Question: I am following the React Native <URL> to load a React Native view from an iOS app.
'''
import React from 'react';
import { AppRegistry, View, Text } from 'react-native';
const TestView = () => {
return (
<View>
<Text>Hello World</Text>
</View>
);
};
// Module name
AppRegistry.registerComponent('TestView', () => TestView);
'''
I am creating the view from the iOS app as the documentation suggests:
'''
guard let jsCodeLocation = URL(string: "http://localhost:8081/index.bundle?platform=ios") else { return }
let rootView = RCTRootView(
bundleURL: jsCodeLocation,
moduleName: "TestView",
initialProperties: nil,
launchOptions: nil
)
let vc = UIViewController()
vc.view = rootView
self.present(vc, animated: true, completion: nil)
'''
But when the view controller is presented, I see nothing:

The integration of React Native in the project is correct. And 'index.js' is called when the view controller is presented. But it's not working. Any ideas?
<URL>
Xcode logs:
> [native] Running application TestView ({
initialProps = {
};
rootTag = 51; })[connection] nw_socket_handle_socket_event [C15:1] Socket SO_ERROR
[61: Connection refused][connection] nw_connection_get_connected_socket [C15] Client called
nw_connection_get_connected_socket on unconnected nw_connectionTCP Conn 0x600003104000 Failed : error 0:61 [61][javascript] Invariant Violation:
TurboModuleRegistry.getEnforcing(...): 'DevSettings' could not be
found. Verify that a module by this name is registered in the native
binary., js engine: hermes[javascript] Error: Requiring module
"node_modules/react-native/Libraries/Core/InitializeCore.js", which
threw an exception: Invariant Violation:
TurboModuleRegistry.getEnforcing(...): 'DevSettings' could not be
found. Verify that a module by this name is registered in the native
binary., js engine: hermes[javascript] Invariant Violation: Failed to call into JavaScript
module method RCTEventEmitter.receiveTouches(). Module has not been
registered as callable. Registered callable JavaScript modules (n =
10): Systrace, JSTimers, HeapCapture, SamplingProfiler, RCTLog,
RCTDeviceEventEmitter, RCTNativeAppEventEmitter,
GlobalPerformanceLogger, JSDevSupportModule, HMRClient.A frequent cause of the error is that the application entry file path
is incorrect. This can also happen when the JS bundle is corrupt or
there is an early initialization error when loading React Native., js
engine: hermes[native] Invalidating <RCTCxxBridge: 0x120507c40> (parent: (null),
executor: (null))
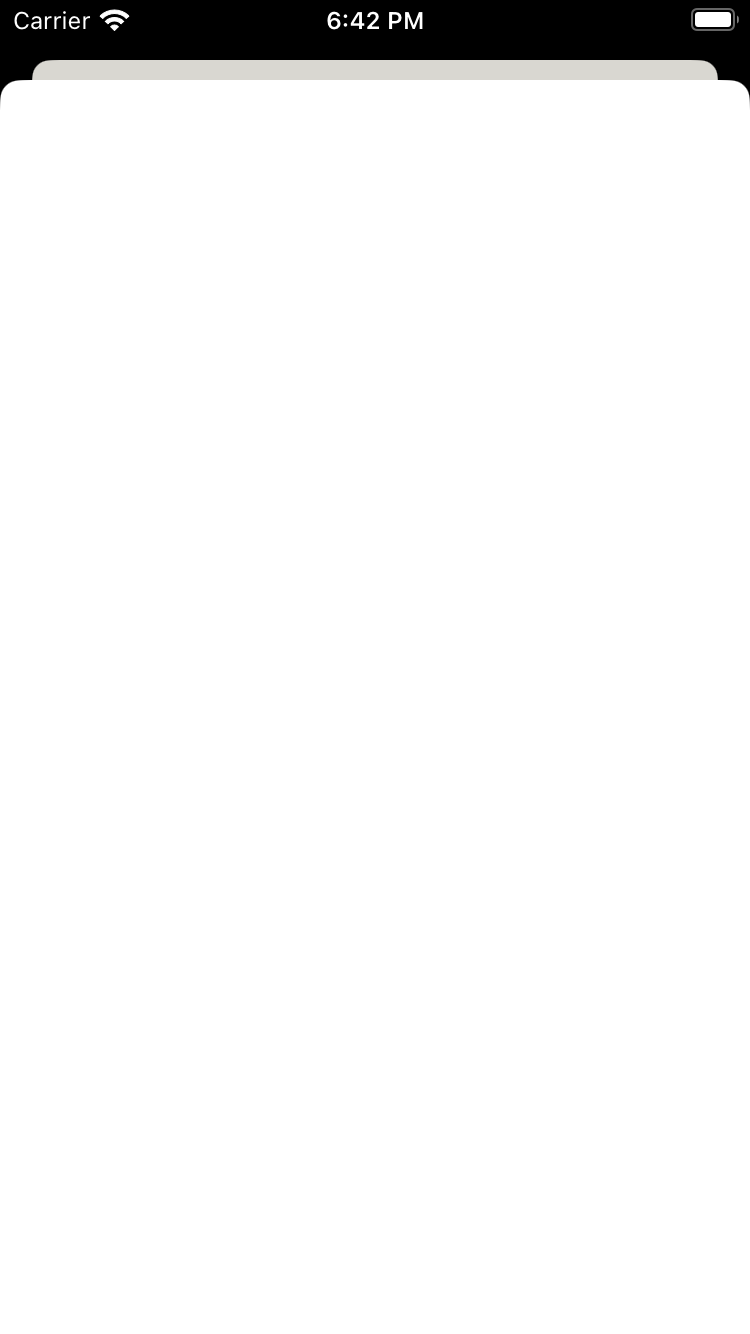
Answer: I wasn't running the app in Xcode using Debug-mode.